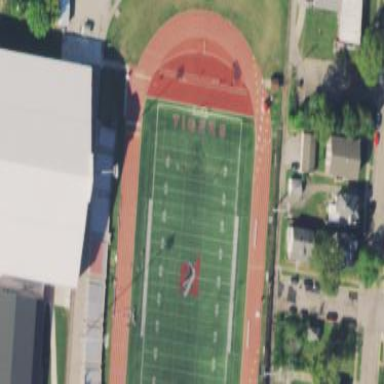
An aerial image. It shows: American football pitch with artificial turf.